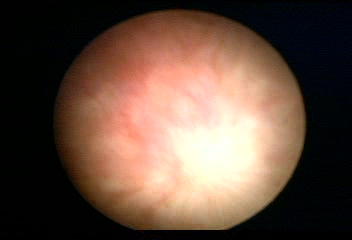
Modality: WLC
Class: Normal mucosa
Bladder cancer association: No